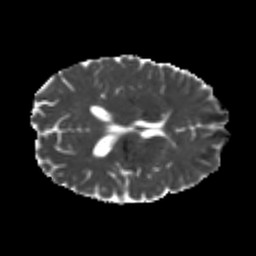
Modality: MD
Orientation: axial
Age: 21
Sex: male
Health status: healthy
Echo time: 0.074 s